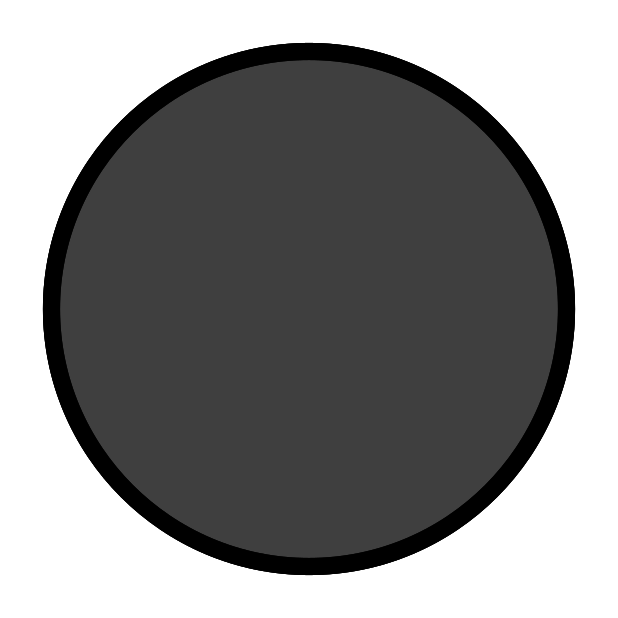
Emoji: ⬤
Name: black large circle
Unicode: 0x2b24